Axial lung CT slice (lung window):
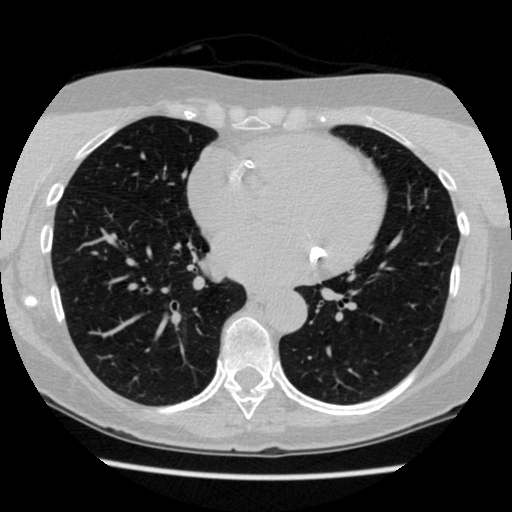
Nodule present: no